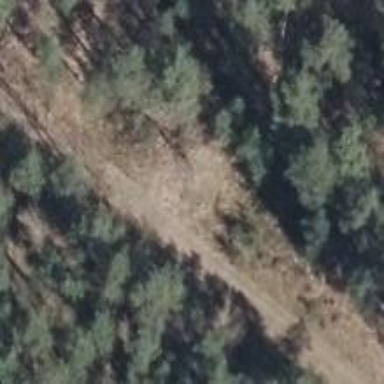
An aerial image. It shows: Dirt track with track grade of 5.